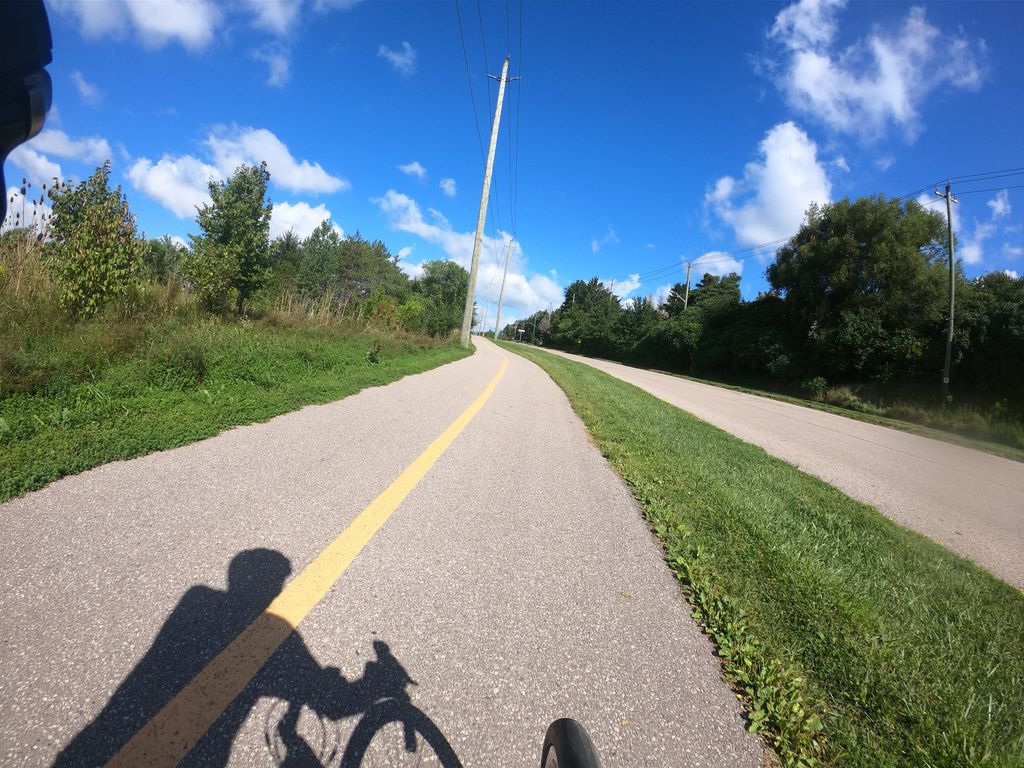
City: kitchener-waterloo